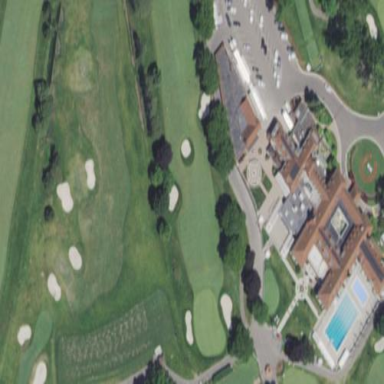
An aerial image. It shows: Grassy area used as driving range for golf.